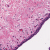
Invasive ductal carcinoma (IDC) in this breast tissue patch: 0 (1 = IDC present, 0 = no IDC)